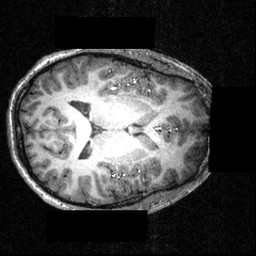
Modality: T1w
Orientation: axial
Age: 28
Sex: male
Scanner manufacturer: siemens
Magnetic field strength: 3.951 T
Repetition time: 1.5 s
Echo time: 0.00335 s